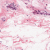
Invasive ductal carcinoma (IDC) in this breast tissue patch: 0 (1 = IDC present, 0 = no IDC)